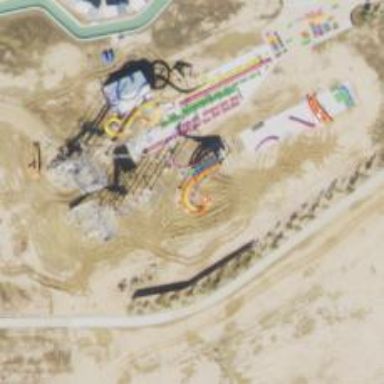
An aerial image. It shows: Water slide attraction.